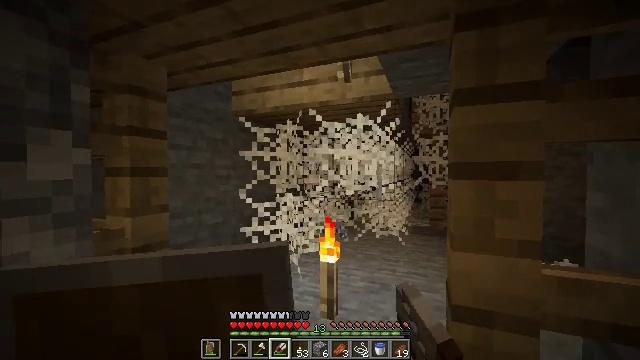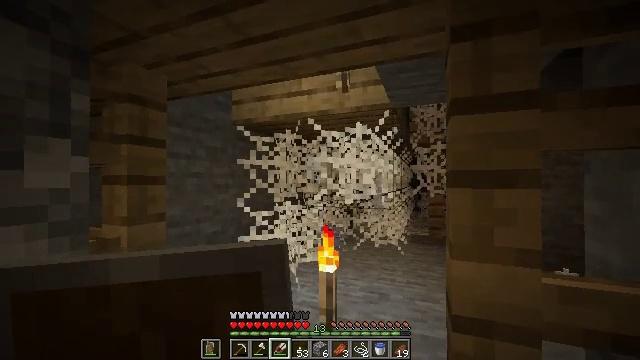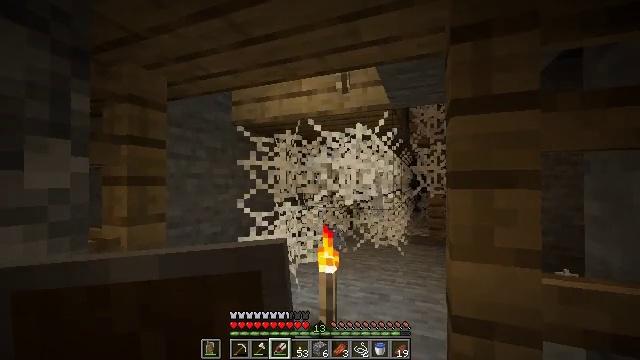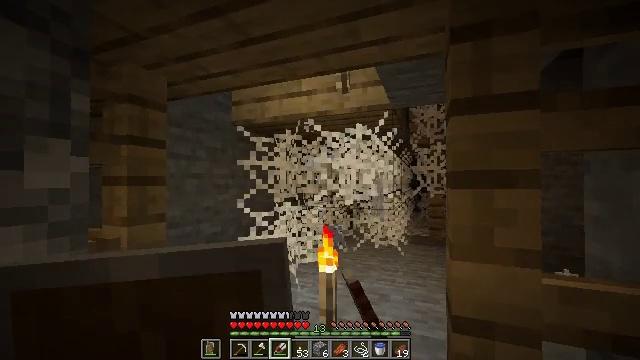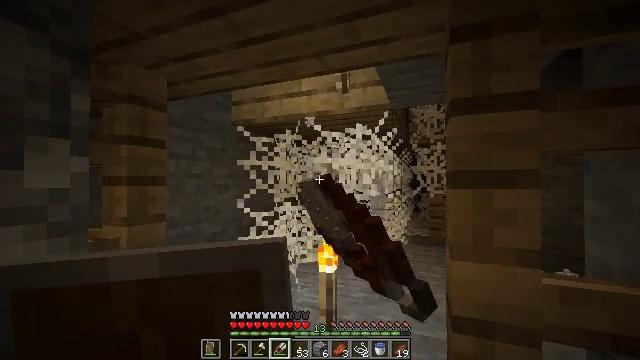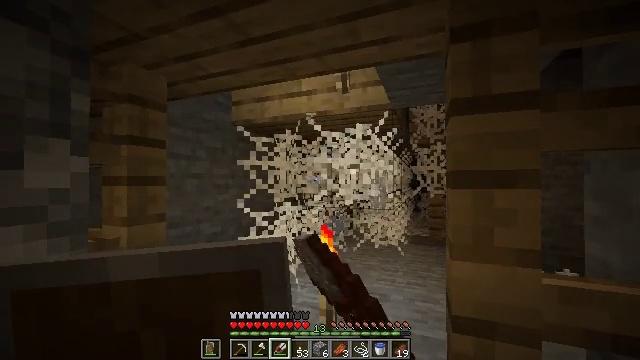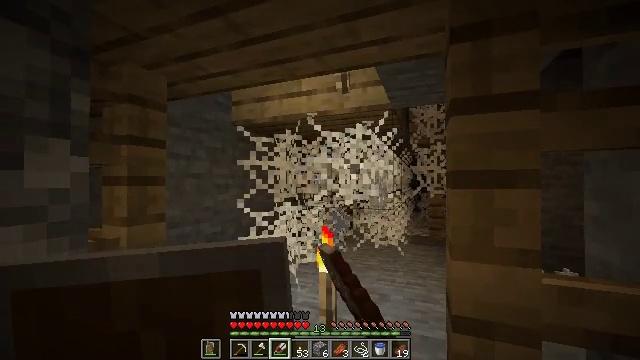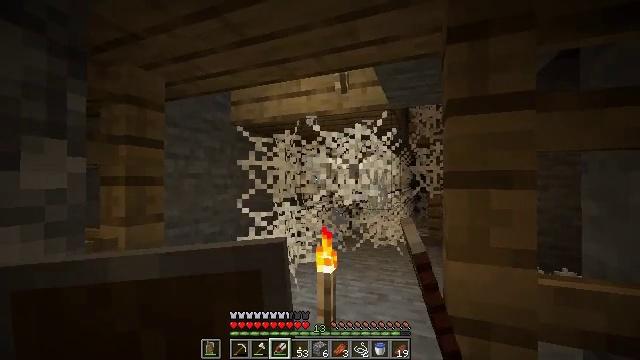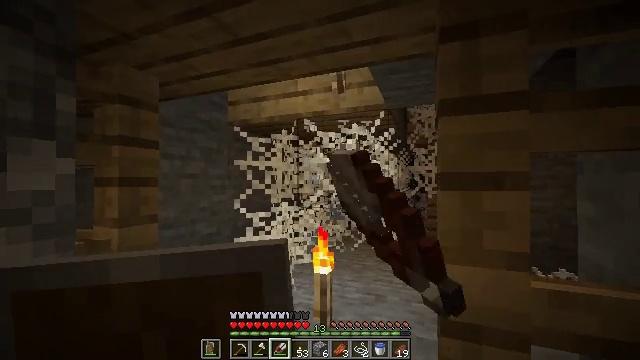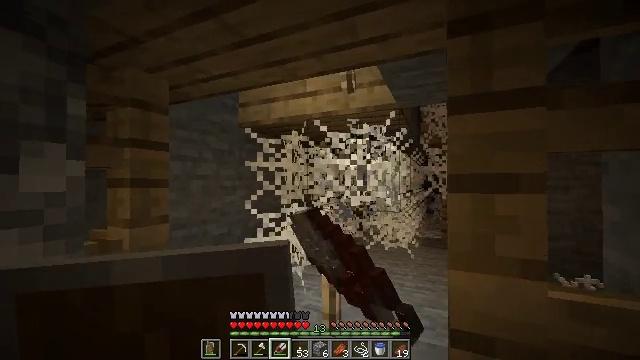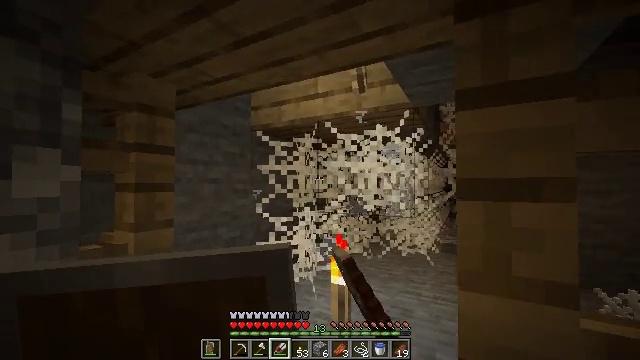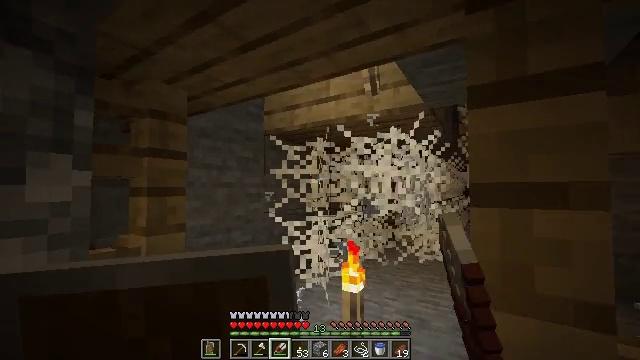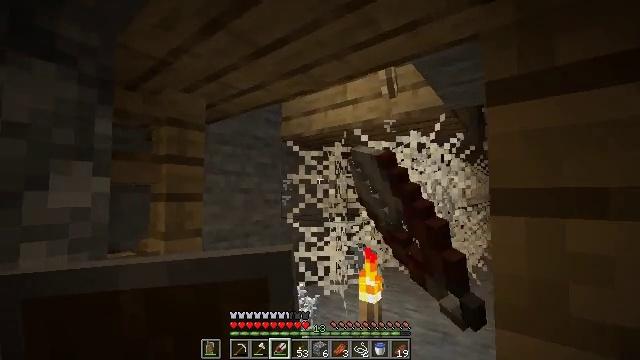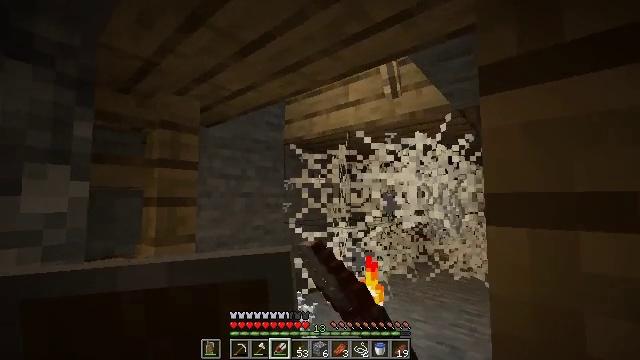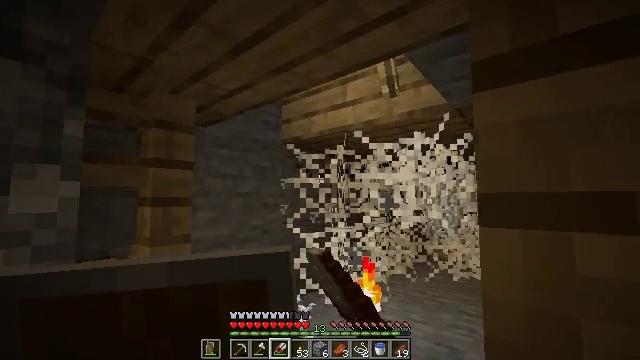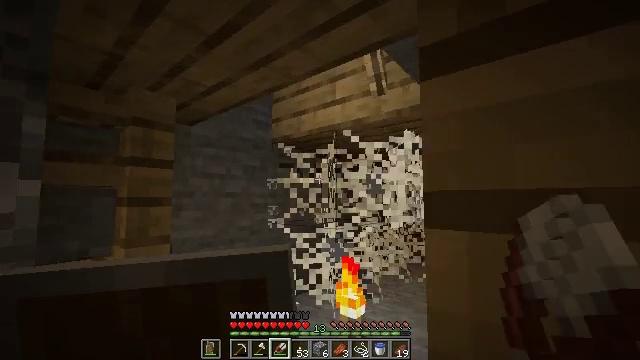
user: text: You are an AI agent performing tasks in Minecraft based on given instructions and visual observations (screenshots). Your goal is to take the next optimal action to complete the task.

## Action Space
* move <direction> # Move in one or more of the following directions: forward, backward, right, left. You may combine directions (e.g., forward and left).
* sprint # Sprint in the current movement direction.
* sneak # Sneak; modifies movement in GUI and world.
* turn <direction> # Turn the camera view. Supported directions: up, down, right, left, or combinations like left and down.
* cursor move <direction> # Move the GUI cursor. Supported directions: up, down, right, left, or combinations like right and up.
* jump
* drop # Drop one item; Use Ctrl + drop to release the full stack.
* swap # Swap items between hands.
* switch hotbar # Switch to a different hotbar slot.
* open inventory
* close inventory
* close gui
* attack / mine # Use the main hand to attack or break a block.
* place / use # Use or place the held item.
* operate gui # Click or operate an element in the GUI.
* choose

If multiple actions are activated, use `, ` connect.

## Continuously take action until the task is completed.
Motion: motion action
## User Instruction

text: Mine the cobweb to clear the path.
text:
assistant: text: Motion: sneak, turn up, attack / mine
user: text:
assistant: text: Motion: sneak, attack / mine
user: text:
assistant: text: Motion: sneak, attack / mine
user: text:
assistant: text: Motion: sneak, attack / mine
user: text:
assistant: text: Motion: sneak, attack / mine
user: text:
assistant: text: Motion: sneak, attack / mine
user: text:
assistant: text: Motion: move right, sneak, attack / mine
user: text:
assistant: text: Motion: move forward and move right, sneak, attack / mine
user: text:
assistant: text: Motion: move forward and move right, sneak, turn left, attack / mine
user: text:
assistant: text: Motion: move forward and move right, sneak, turn left, attack / mine
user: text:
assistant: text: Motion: move forward and move right, sneak, turn left, attack / mine
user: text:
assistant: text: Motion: move forward and move right, sneak, turn left and up, attack / mine
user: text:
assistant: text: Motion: move forward and move right, sneak, turn left, attack / mine
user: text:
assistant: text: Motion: move right, sneak, attack / mine
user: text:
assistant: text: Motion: move right, sneak, attack / mine
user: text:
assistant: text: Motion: move right, sneak, attack / mine
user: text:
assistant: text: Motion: sneak, attack / mine
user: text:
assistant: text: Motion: sneak, attack / mine
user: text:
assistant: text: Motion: sneak, attack / mine
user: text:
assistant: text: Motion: sneak, attack / mine
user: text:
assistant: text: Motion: sneak, attack / mine
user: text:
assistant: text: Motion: sneak, attack / mine
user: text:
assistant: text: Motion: sneak, attack / mine
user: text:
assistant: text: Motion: sneak, attack / mine
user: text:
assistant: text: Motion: move left, sneak, attack / mine
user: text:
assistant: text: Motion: move left, sneak, turn right, attack / mine
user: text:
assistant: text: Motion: move left, sneak, turn right and down, attack / mine
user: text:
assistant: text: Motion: move left, sneak, turn right and down, attack / mine
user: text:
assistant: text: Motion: move left, sneak, turn right, attack / mine
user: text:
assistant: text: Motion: move left, sneak, turn right, attack / mine